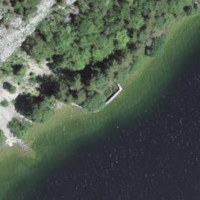
EUNIS habitat code: 14
Species observed at this site:
Scrophularia canina